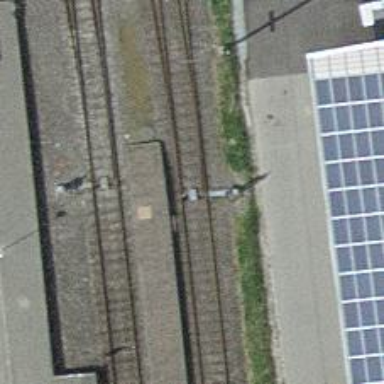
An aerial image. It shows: Railway switch.